Question: I want to implement background worker in my windows application.
Currently I am using button event handler to load the combo box with data. As the query hangs the user interface, i would like to implement background worker as that the query runs in different thread. I have never used this background worker in any of my application. I did some research on this and still unable to implement this. Any help or advice will be greatly appreciated.
This is how my button event handler looks like
'''
private void button6_Click(object sender, EventArgs e)
{
if (comboBox1.SelectedItem.ToString() == "All")
{
findAllUser();
}
else
{
//Do Something!!!
}
}
'''
findAllUser() will fetch all the user from active directory which normally takes time and makes the UI unresponsive. Code for findAllUser() looks like this.
'''
public void findAllUser()
{
System.DirectoryServices.DirectoryEntry entry = new System.DirectoryServices.DirectoryEntry("LDAP://DC=xyz, DC=com");
System.DirectoryServices.DirectorySearcher mySearcher = new System.DirectoryServices.DirectorySearcher(entry);
mySearcher.Filter = "(&(objectClass=user))";
foreach (System.DirectoryServices.SearchResult resEnt in mySearcher.FindAll())
{
try
{
System.DirectoryServices.DirectoryEntry de = resEnt.GetDirectoryEntry();
comboBox2.Items.Add(de.Properties["GivenName"].Value.ToString() + " " + de.Properties["sn"].Value.ToString() + " " + "[" + de.Properties["sAMAccountName"].Value.ToString() + "]");
}
catch (Exception)
{
// MessageBox.Show(e.ToString());
}
}
}
'''
Below is how the background worker looks now..all empty
'''
private void backgroundWorker1_DoWork(object sender, DoWorkEventArgs e)
{
}
private void backgroundWorker1_ProgressChanged(object sender, ProgressChangedEventArgs e)
{
}
private void backgroundWorker1_RunWorkerCompleted(object sender, RunWorkerCompletedEventArgs e)
{
}
'''
Any advice how can i implement the code above so that the background worker will populate the combobox2 with the active directory user list.

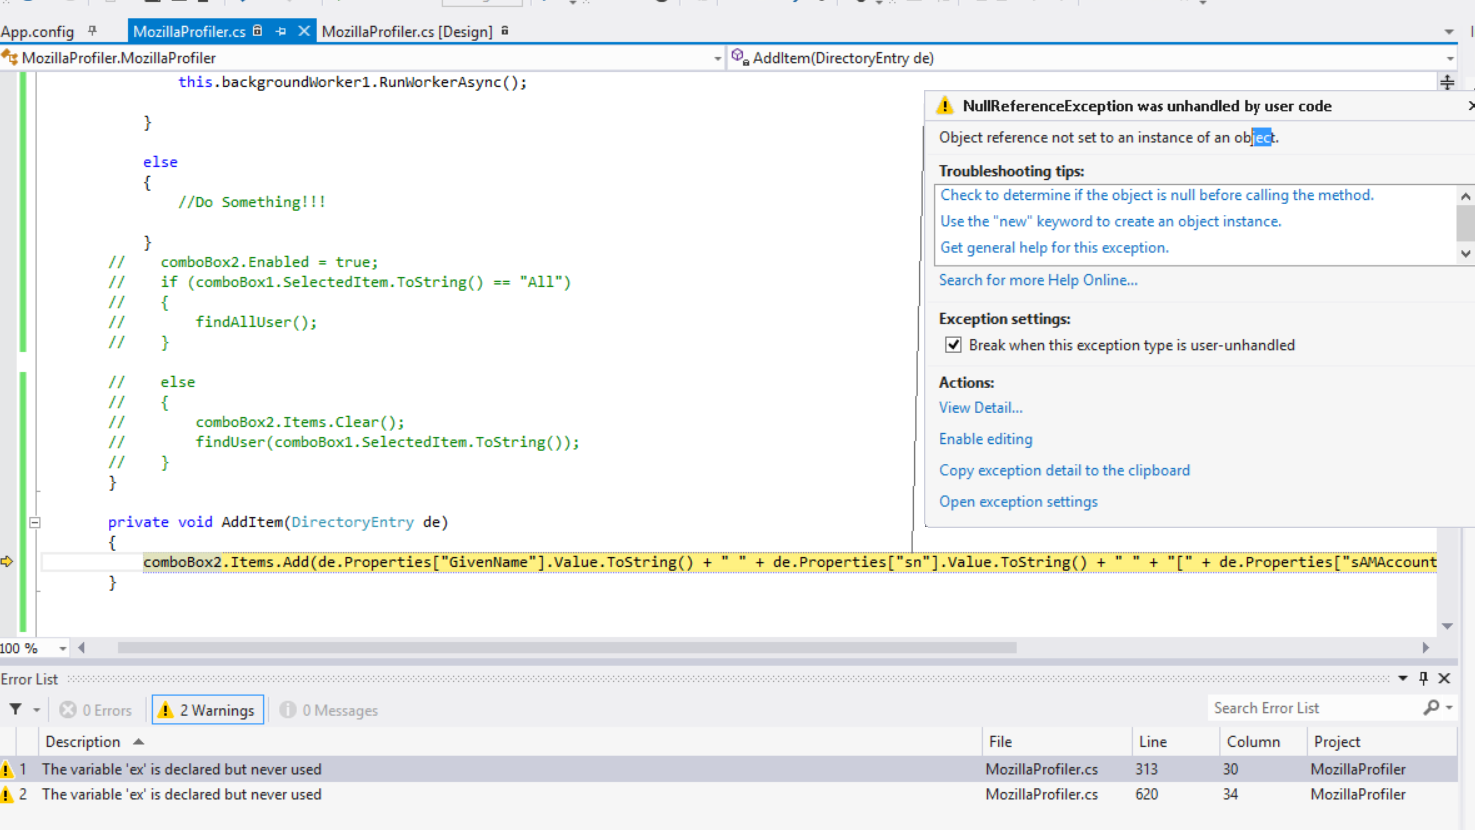
Answer: The easiest way would be to have your 'findAllUser' method build a list of items that need to be added to the combo box, and then have the 'RunWorkerCompleted' method populate the combo box. For example, modify your 'findAllUser' like this:
'''
private List<string> items;
public void findAllUser()
{
items = new List<string>();
System.DirectoryServices.DirectoryEntry entry =
new System.DirectoryServices.DirectoryEntry("LDAP://DC=xyz, DC=com");
System.DirectoryServices.DirectorySearcher mySearcher =
new System.DirectoryServices.DirectorySearcher(entry);
mySearcher.Filter = "(&(objectClass=user))";
foreach (System.DirectoryServices.SearchResult resEnt in mySearcher.FindAll())
{
try
{
System.DirectoryServices.DirectoryEntry de = resEnt.GetDirectoryEntry();
items.Add(de.Properties["GivenName"].Value.ToString() + " " +
de.Properties["sn"].Value.ToString() + " " + "[" +
de.Properties["sAMAccountName"].Value.ToString() + "]");
}
catch (Exception)
{
// MessageBox.Show(e.ToString());
}
}
}
'''
Then, have your 'DoWork' call 'findAllUser' to do the actual work.
'''
private void backgroundWorker1_DoWork(object sender, DoWorkEventArgs e)
{
findAllUser();
}
'''
And finally, have your 'RunWorkerCompleted' populate the combo box:
'''
private void backgroundWorker1_RunWorkerCompleted(object sender, RunWorkerCompletedEventArgs e)
{
foreach (var item in items)
{
comboBox2.Items.Add(item);
}
}
'''
If you want to show progress, then you need to call 'ReportProgress' from time to time while the worker is doing its business. Since you don't know exactly how long the process will take or exactly how many users it will find, you can't really report accurate progress. In that case, you have to guess. Since you say it takes "like 30 seconds," then you can use that as the 100% mark. So you start a 'StopWatch' when the worker starts its processing, and update every half second or so. Modify your 'findAllUser' function like this:
'''
public void findAllUser()
{
const int ExpectedTime = 30000; // 30,000 milliseconds
// stopwatch keeps track of elapsed time
Stopwatch sw = Stopwatch.StartNew();
// Create a timer that reports progress at 500 ms intervals
System.Timers.Timer UpdateTimer;
UpdateTimer = new System.Threading.Timer(
null,
{
var percentComplete = (100 * sw.ElapsedMilliseconds) / ExpectedTime;
if (percentComplete > 100) percentComplete = 100;
ReportProgress(percentComplete);
// Update again in 500 ms if not already at max
if (percentComplete < 100)
UpdateTimer.Change(500, Timeout.Infinite);
}, 500, Timeout.Infinite);
items = new List<string>();
// rest of findAllUser here
// dispose of the timer.
UpdateTimer.Dispose();
}
'''
And then, in your 'ProgressChanged' event handler, update your progress bar.
'''
private void backgroundWorker1_ProgressChanged(object sender, ProgressChangedEventArgs e)
{
// Update the progress bar with the value from e.ProgressPercentage
}
'''
Again, because you don't know exactly how long things are going to take, you make an estimate. Above, I estimated 30 seconds, and the code blindly assumes that if 15 seconds have gone by, then it's half done.
Note that I create the timer as a one-shot and re-initialize it after every tick. I do this because I want to prevent concurrent updates. The timer fires on a separate thread, and the 'ReportProgress' method marshals the call to the 'ProgressChanged' event to the UI thread. If the UI thread is busy with other things, then another timer event could come in and you could end up with a bunch of threads all trying to marshal calls to the UI. Probably not a problem in this case because we're only talking a maximum of 60 calls (two calls per second for 30 seconds), but in general it's a good idea to prevent that kind of thing from happening.